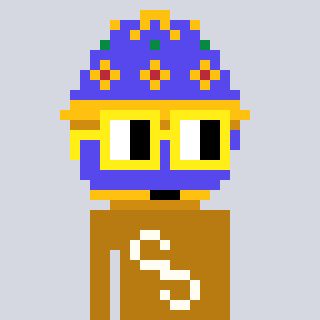
a pixel art character with square yellow glasses, a faberge-shaped head and a gold-colored body on a cool background